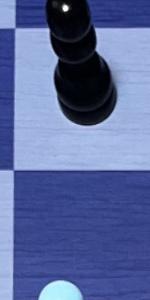
Label: Empty